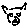
Label: cat